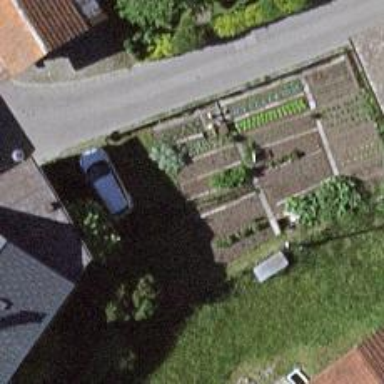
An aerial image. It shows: Charming neighbourhood.